Brain MRI, t2w sequence, axial 2D slice.
Patient: age 44, sex F, weight 96 kg, height 1.95 m
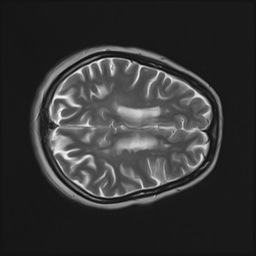